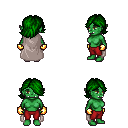
a pixel art fantasy rpg character, female body template, orc, green skin, gray cape, red pants, green swoop hairstyle, gold gloves, four views (front, back, left, right), 2x2 character sprite sheet, small pixel art, hard edges, no anti-aliasing